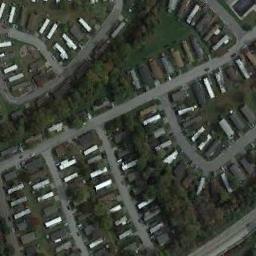
Label: residential